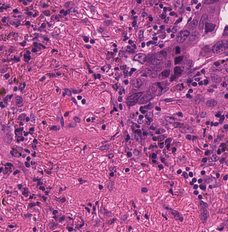
Tumor epithelial tissue: yes
Tumor-associated stroma tissue: yes
Normal tissue: no